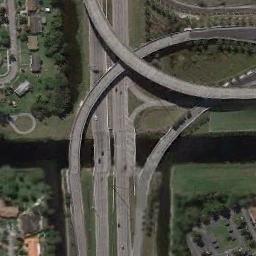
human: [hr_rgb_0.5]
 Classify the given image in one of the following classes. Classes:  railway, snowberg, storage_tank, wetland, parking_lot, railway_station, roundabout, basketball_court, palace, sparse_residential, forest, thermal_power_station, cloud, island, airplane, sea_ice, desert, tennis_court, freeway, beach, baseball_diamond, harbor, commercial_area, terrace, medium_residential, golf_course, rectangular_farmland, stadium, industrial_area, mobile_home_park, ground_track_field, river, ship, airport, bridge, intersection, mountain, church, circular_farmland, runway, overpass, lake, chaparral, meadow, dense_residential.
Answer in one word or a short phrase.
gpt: overpass